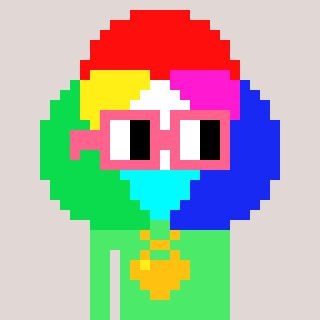
a pixel art character with square pink glasses, a color circle-shaped head and a teal-colored body on a warm background